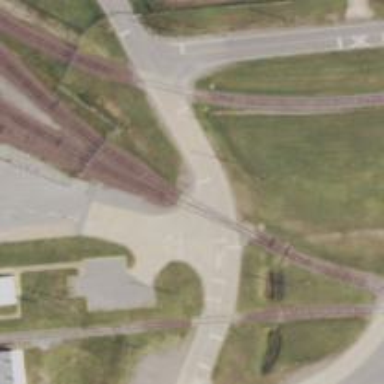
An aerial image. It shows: Railway level crossing.